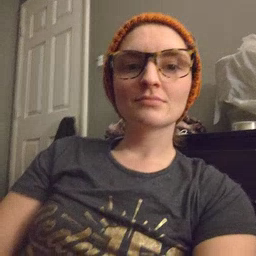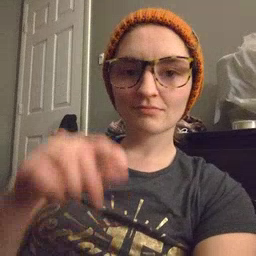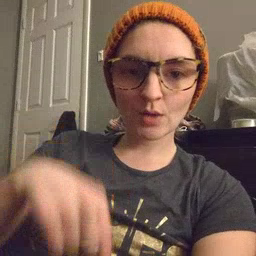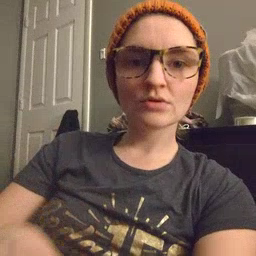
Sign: down